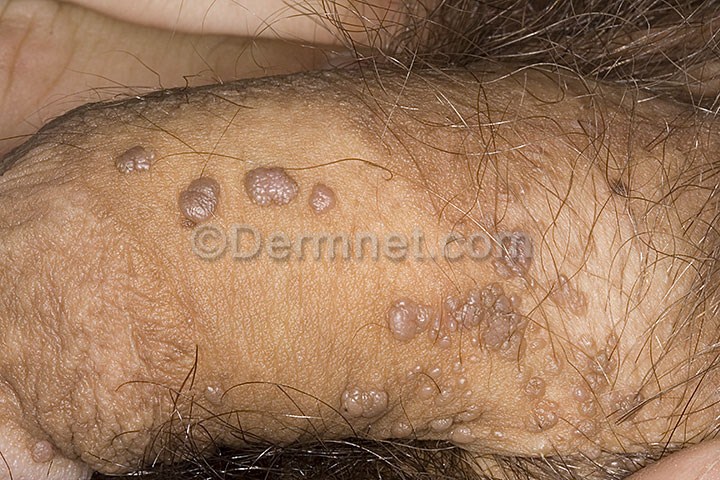
Disease: Herpes HPV and other STDs Photos